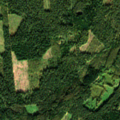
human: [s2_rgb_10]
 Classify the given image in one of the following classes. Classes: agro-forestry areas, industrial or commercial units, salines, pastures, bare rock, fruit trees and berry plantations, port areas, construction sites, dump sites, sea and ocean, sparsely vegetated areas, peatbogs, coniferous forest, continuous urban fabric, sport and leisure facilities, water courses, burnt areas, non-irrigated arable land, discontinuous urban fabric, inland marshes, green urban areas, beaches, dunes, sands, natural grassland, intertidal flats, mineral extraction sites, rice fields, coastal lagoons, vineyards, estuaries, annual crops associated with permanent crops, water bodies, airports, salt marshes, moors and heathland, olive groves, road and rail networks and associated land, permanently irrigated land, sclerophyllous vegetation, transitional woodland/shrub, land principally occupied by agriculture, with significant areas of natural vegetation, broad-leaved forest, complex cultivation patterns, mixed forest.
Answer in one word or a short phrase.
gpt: coniferous forest, mixed forest, transitional woodland/shrub